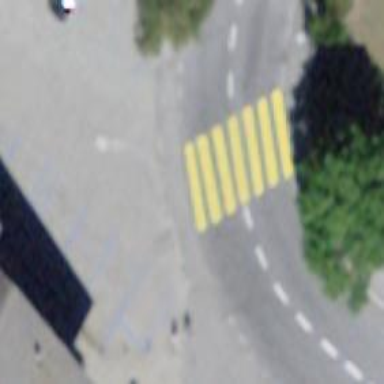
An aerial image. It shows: Uncontrolled zebra crossing on the road.